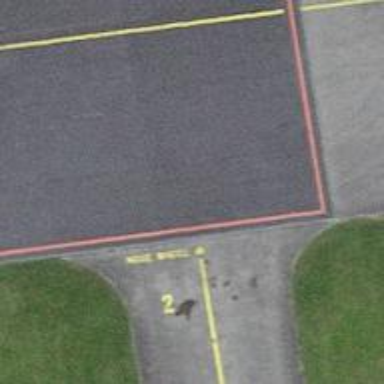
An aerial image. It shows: View of taxiway at the airport.